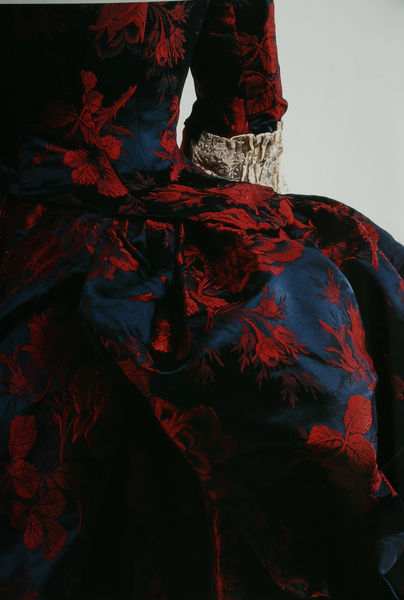
Titel: Empfangskleid (Detail)
Künstler: N. Rodrigues
Standort: Kyoto (Japan)
Institution: Kyoto Costume Institute
Schlagwörter: blau, blätter, dunkel, weiß, ausschnitt, blume, blumen, frau, grau, kleid, licht, rücken, schwarz, blüte, blüten, dame, rose, rosen, rot, mode, muster, ornament, rock, barock, falten, kleidung, samt, spitze, weit, ärmel, bild, mantel, stickerei, stoff, spitzen, blatt, kontrast, seide, ranken, taille, hintern, japan, mieder, dunkelblau, falte, detail, floral, robe, rüschen, japanisch, naht, foto, fotografie, photographie, motiv, zweig, schnitt, manschette, brokat, fragment, knospen, hüfte, dornen, korsett, königin, gewebe, textil, aufschlag, korsage, reifrock, seidenstoff, turnüre, nähte, dorn, ultramarin, klied, unterkörper, ärmelaufschlag, gerüscht, taillierung, blattstrunk, risen, brockad